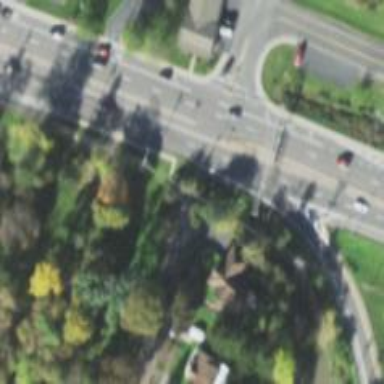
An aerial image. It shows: Primary highway that is dual carriageway.